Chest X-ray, AP view. Patient: 50 years old, sex M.
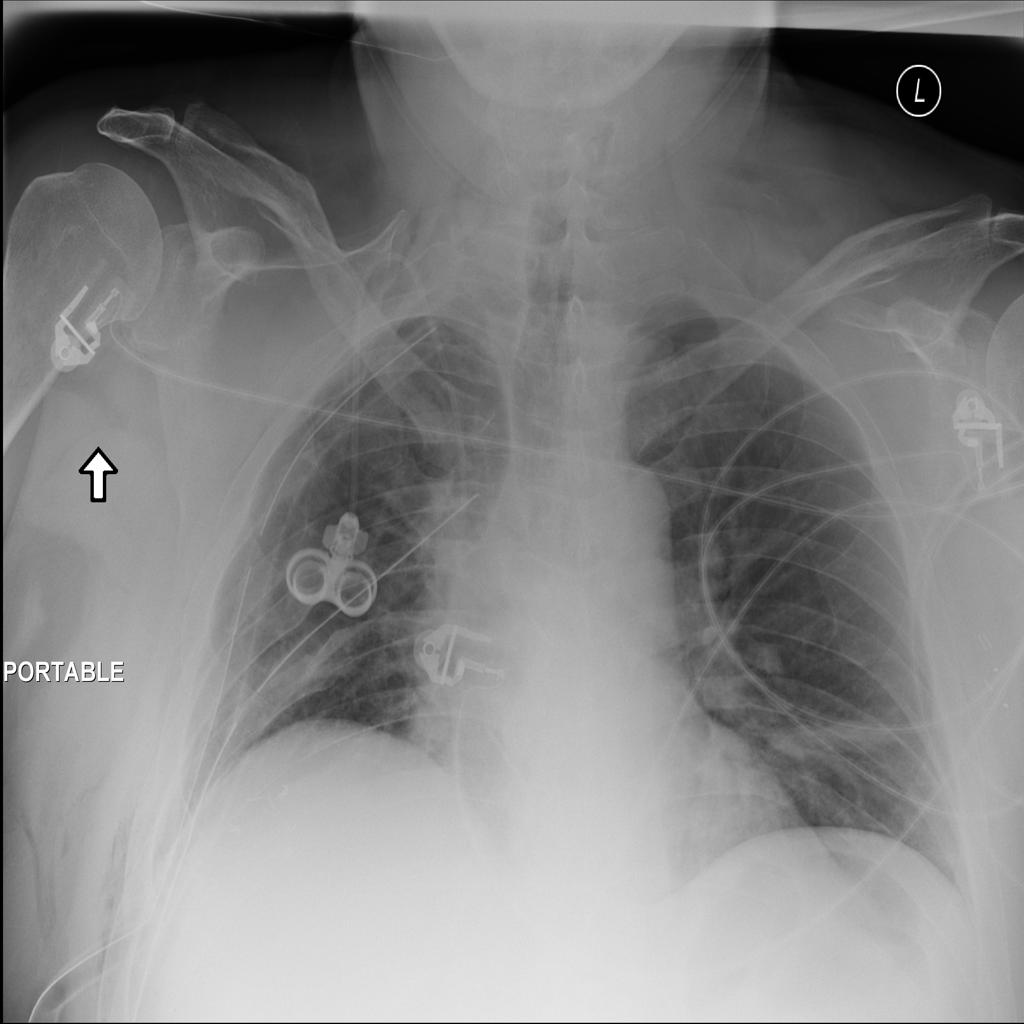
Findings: Atelectasis